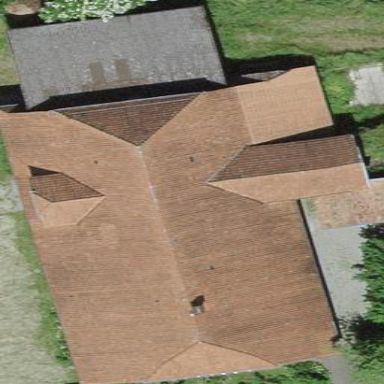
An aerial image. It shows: Farm building.